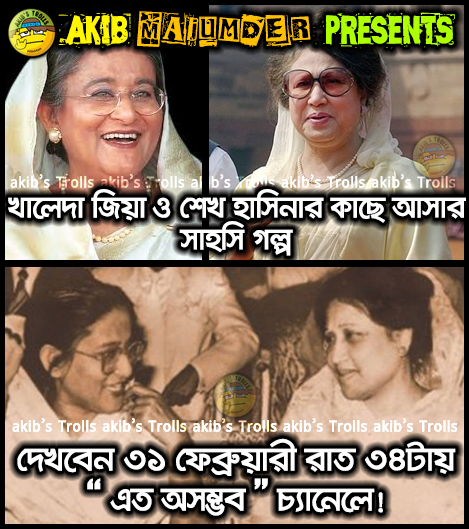
Caption: খালেদা জিয়া ও শেখ হাসিনার কাছে আসার সাহসি গল্প দেখবেন ৩১ ফেব্রুআরি রাত ৩৪ টায় "এত অসম্ভব " চ্যানেলে!
Label: hate